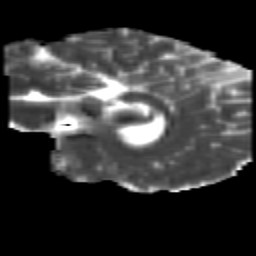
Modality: MD
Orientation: sagittal
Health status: healthy
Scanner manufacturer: siemens
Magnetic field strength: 3 T
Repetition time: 10 s
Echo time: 0.092 s